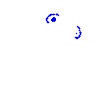
Particle: electron